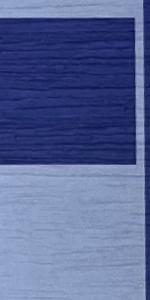
Label: Empty